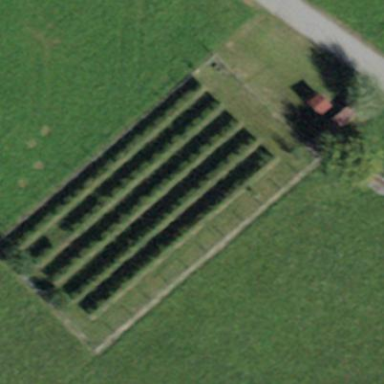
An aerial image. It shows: Vineyard.